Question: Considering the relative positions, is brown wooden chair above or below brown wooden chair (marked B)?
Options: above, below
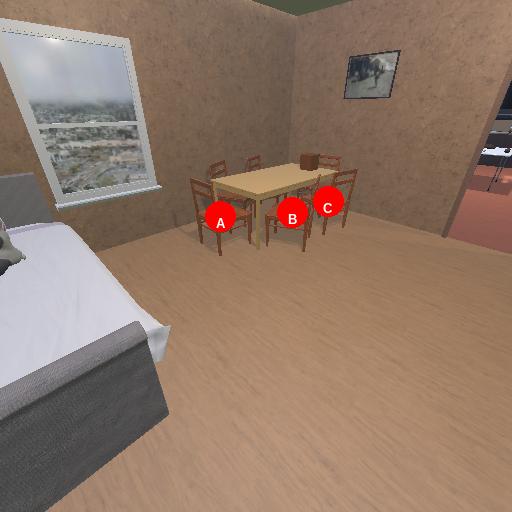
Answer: above